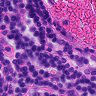
Metastatic tissue present: no